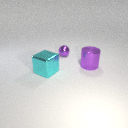
large purple metal cylinder in front of small purple metal sphere